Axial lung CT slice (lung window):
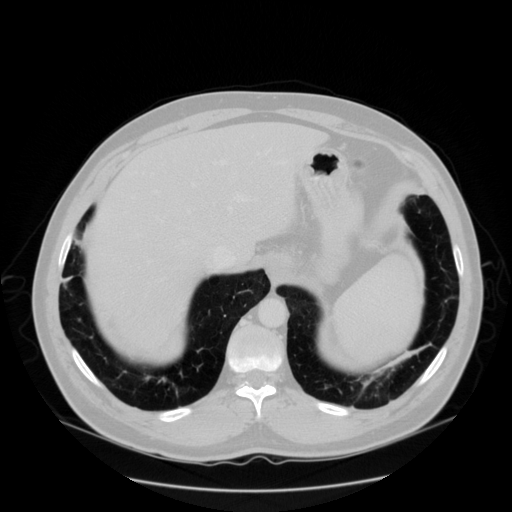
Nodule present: no